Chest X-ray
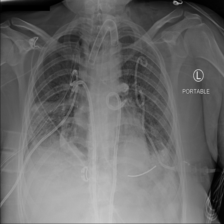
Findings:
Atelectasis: positive
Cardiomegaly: negative
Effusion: negative
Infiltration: positive
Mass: negative
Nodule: negative
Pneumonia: negative
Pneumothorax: negative
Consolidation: negative
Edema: negative
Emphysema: negative
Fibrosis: negative
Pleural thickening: negative
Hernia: negative